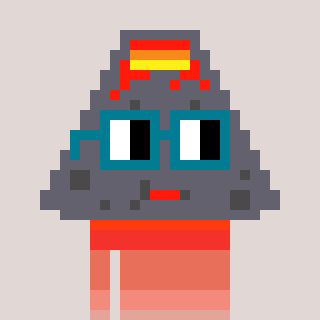
a pixel art character with square dark green glasses, a volcano-shaped head and a purple-colored body on a warm background